Question: I am unable to set a nullable field with a default value of null to null using mysql pdo. I can do it using straight sql.
I have tried: (mostly from this question <URL>
1. Null Int bindValue(':param', null, PDO::PARAM_INT);
2. Null Null bindValue(':param', null, PDO::PARAM_NULL);
3. 'Null', Int bindValue(':param', 'NULL', PDO::PARAM_INT);
4. 'Null', Null bindValue(':param', 'NULL', PDO::PARAM_NULL);
5. Null bindValue(':param', null);
6. 'Null' bindValue(':param', 'NULL');
7. and the bindParam counterparts of 5 and 6 with a variable that held the value of the binding.
'PHP 5.3.2-1ubuntu4.10'
'5.1.63-0ubuntu0.10.04.1'
Screenshot of column info

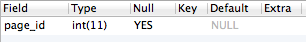
Answer: NULL values do not require any special treatment. Simply bind your value the usual way
'''
<?php
$pdo = new PDO("mysql:host=localhost;dbname=test", "root", "pass");
$pdo->setAttribute(PDO::ATTR_ERRMODE, PDO::ERRMODE_EXCEPTION);
$pdo->setAttribute(PDO::ATTR_EMULATE_PREPARES, false);
$stmt = $pdo->prepare("INSERT INTO 'null_test' ('can_be_null') VALUES (:null)");
$stmt->bindValue(":null", null, PDO::PARAM_STR);
$stmt->execute();
'''
PDO will detect a null value and send it to database instead of string.